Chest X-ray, PA view. Patient: 55 years old, sex F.
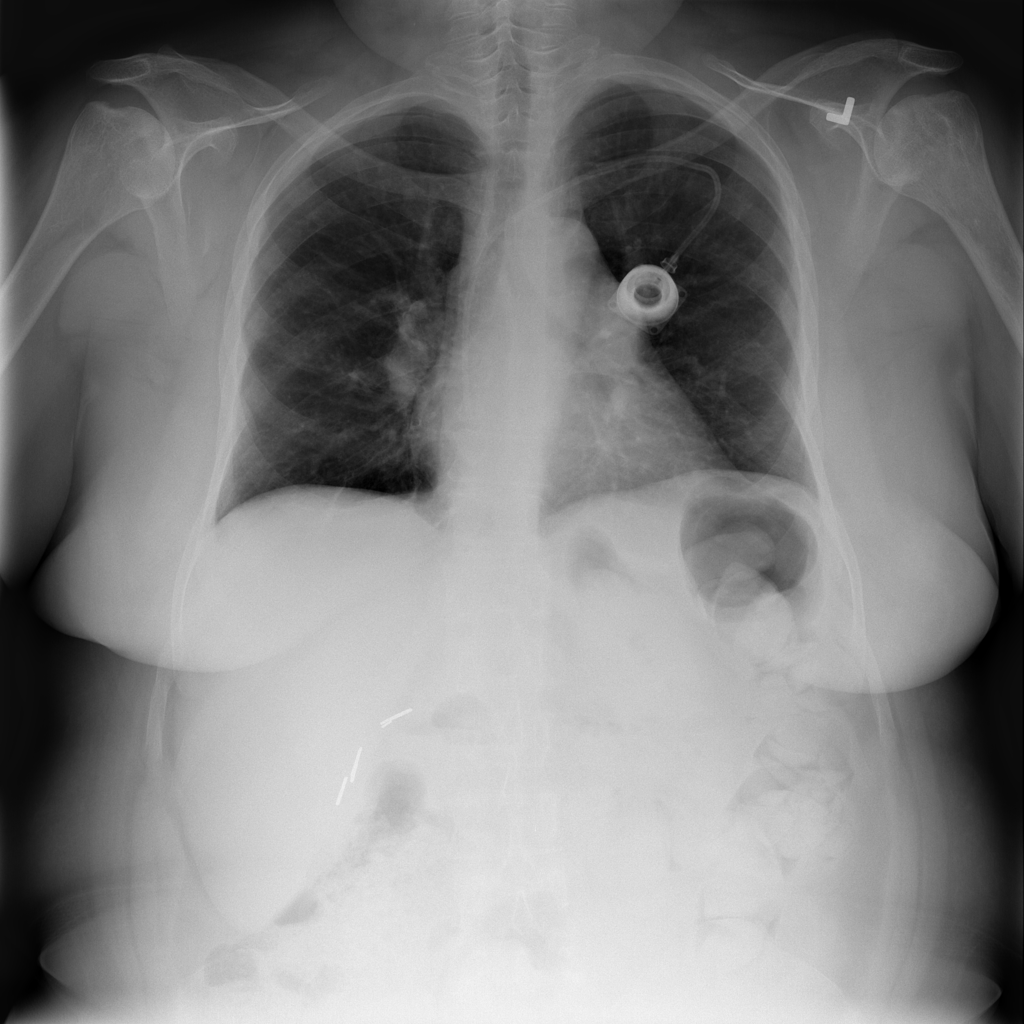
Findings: No Finding